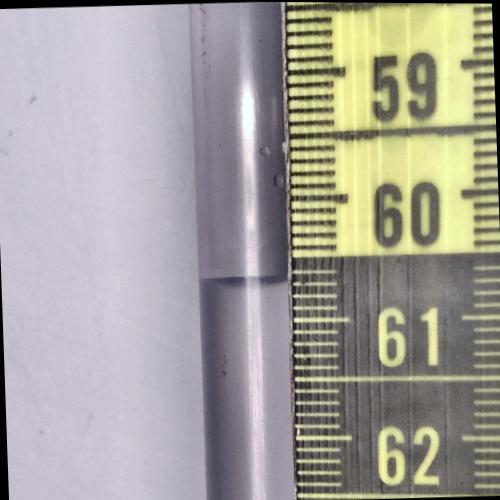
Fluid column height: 60.7 cm